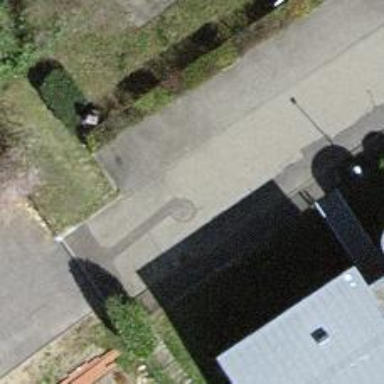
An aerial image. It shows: Residential road with asphalt surface and sidewalk on the left side.